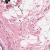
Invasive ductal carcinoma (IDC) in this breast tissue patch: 0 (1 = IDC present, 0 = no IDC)